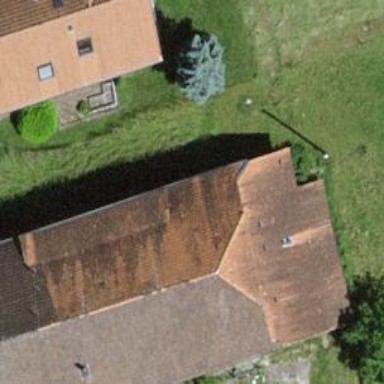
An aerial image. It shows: Farm building.